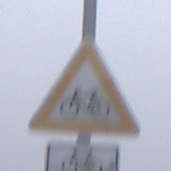
Verkehrszeichen: RadverkehrRechts
Zusatzzeichen unten: RichtungsangabeDurchPfeile9
Umgebung: Outdoor, RoadRail
Tageszeit: MorningAfternoon
Wetter: Overcast
Licht: Natural
Jahreszeit: NotSpecified
Kontrast: LowContrast